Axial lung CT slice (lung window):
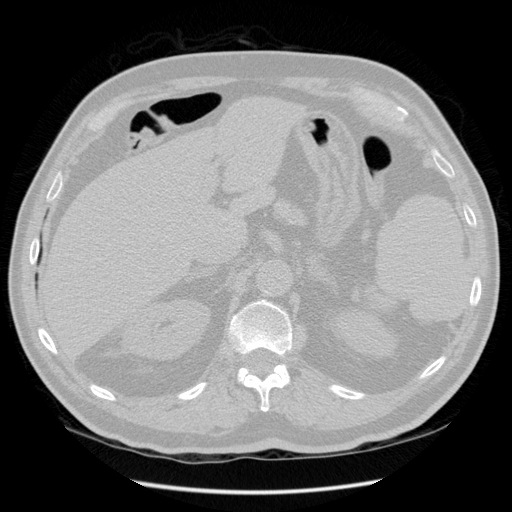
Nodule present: no